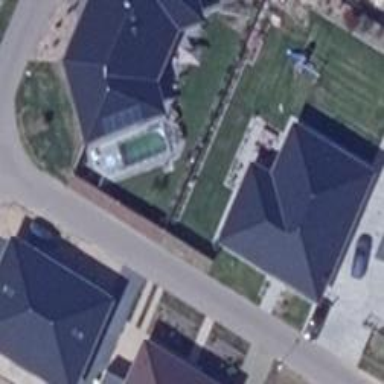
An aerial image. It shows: Swimming pool located in leisure land.